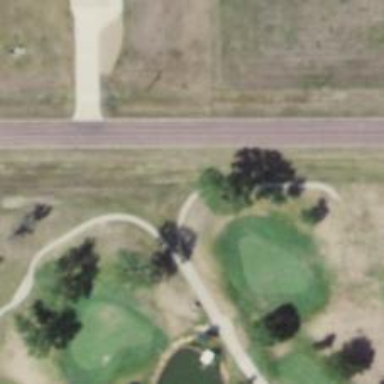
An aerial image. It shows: Driveway designated as service road. It is golf cartpath.